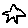
Label: star